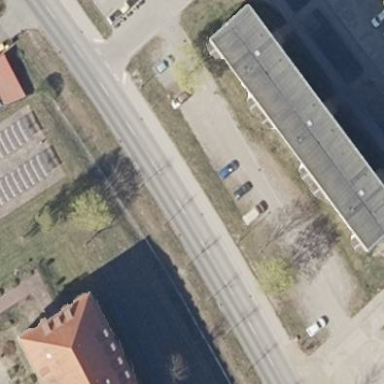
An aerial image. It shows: Residential building with flat roof.